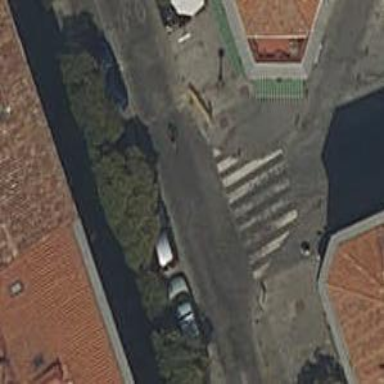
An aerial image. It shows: Zebra crossing on the road.